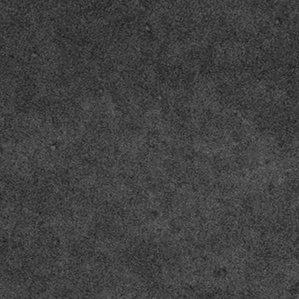
Label: frost